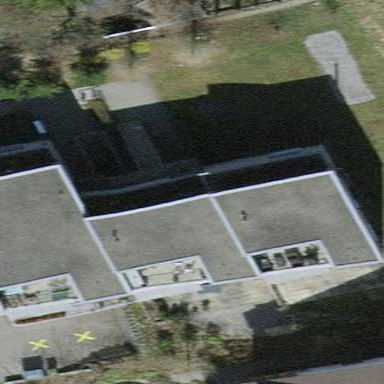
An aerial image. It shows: Apartment building with flat roof covered in tiles.